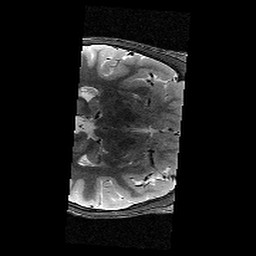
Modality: T2w
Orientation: axial
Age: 11
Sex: male
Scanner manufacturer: siemens
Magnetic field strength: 3 T
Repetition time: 9.23 s
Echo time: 0.067 s